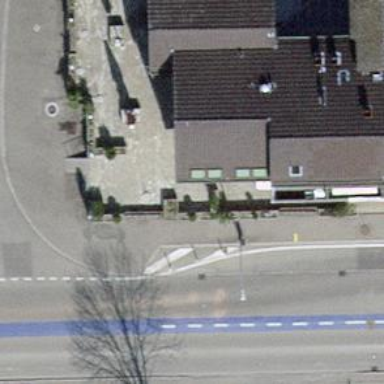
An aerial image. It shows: Restaurant.